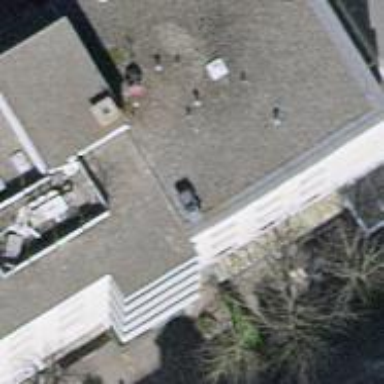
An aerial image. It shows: Hotel building.